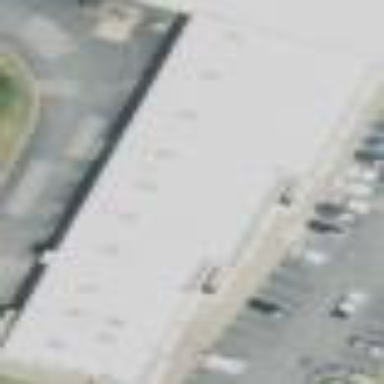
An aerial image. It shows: Commercial building.